Question: I have this rather common situation where a 'List' is displaying some items from an '@ObservedObject' data store as 'NavigationLinks'.
On selecting a 'NavigationLink' a is presented. This view has a simple 'Toggle' conected to a '@Published' var on its class.
When the appears ('onAppear:') its View Model sets the published 'var' that controls the 'Toggle' to 'true' and also triggers an async request that will update the , causing the 'List' in the previous screen to update too.
The problem is that when this happens (the 'List' is reloaded from an action triggered in the Detail View) multiple instances of the DetailViewModel seem to retained and the DetailView starts receiving events from the wrong .
In the first time the Detail screen is reached the behaviour is correct (as shown in the code below), the toggle is set to 'true' and the is updated, however, on navigating back to the 'List' and then again to another DetailView the toggle is set to 'true' on appearing but this time when the code that reloads the executes, the toggle is set back to 'false'.
My understanding is that when the 'List' is reloaded and a new DetailView and ViewModel are created (as the destination of the 'NavigationLink') the initial value from the 'isOn' variable that controls the 'Toggle' (which is 'false') is somehow triggering an update to the 'Toggle' of the currently displayed screen.
Am I missing something here?
'''
import SwiftUI
import Combine
class Store: ObservableObject {
static var shared: Store = .init()
@Published var items = ["one", "two"]
private init() { }
}
struct ContentView: View {
@ObservedObject var store = Store.shared
var body: some View {
NavigationView {
List(store.items, id: \.self) { item in
NavigationLink(item, destination: ItemDetailView())
}
}
}
}
struct ItemDetailView: View {
@ObservedObject var viewModel = ItemDetailViewModel()
var body: some View {
VStack {
Toggle("A toggle", isOn: $viewModel.isOn)
Text(viewModel.title)
Spacer()
} .onAppear(perform: viewModel.onAppear)
}
}
class ItemDetailViewModel: ObservableObject {
@ObservedObject var store: Store = .shared
@Published var isOn = false
var title: String {
store.items[0]
}
func onAppear() {
isOn = true
asyncOperationThatUpdatesTheStoreData()
}
private func asyncOperationThatUpdatesTheStoreData() {
DispatchQueue.main.asyncAfter(deadline: .now() + 2) { [weak self] in
self?.store.items = ["three", "four"]
}
}
}
'''

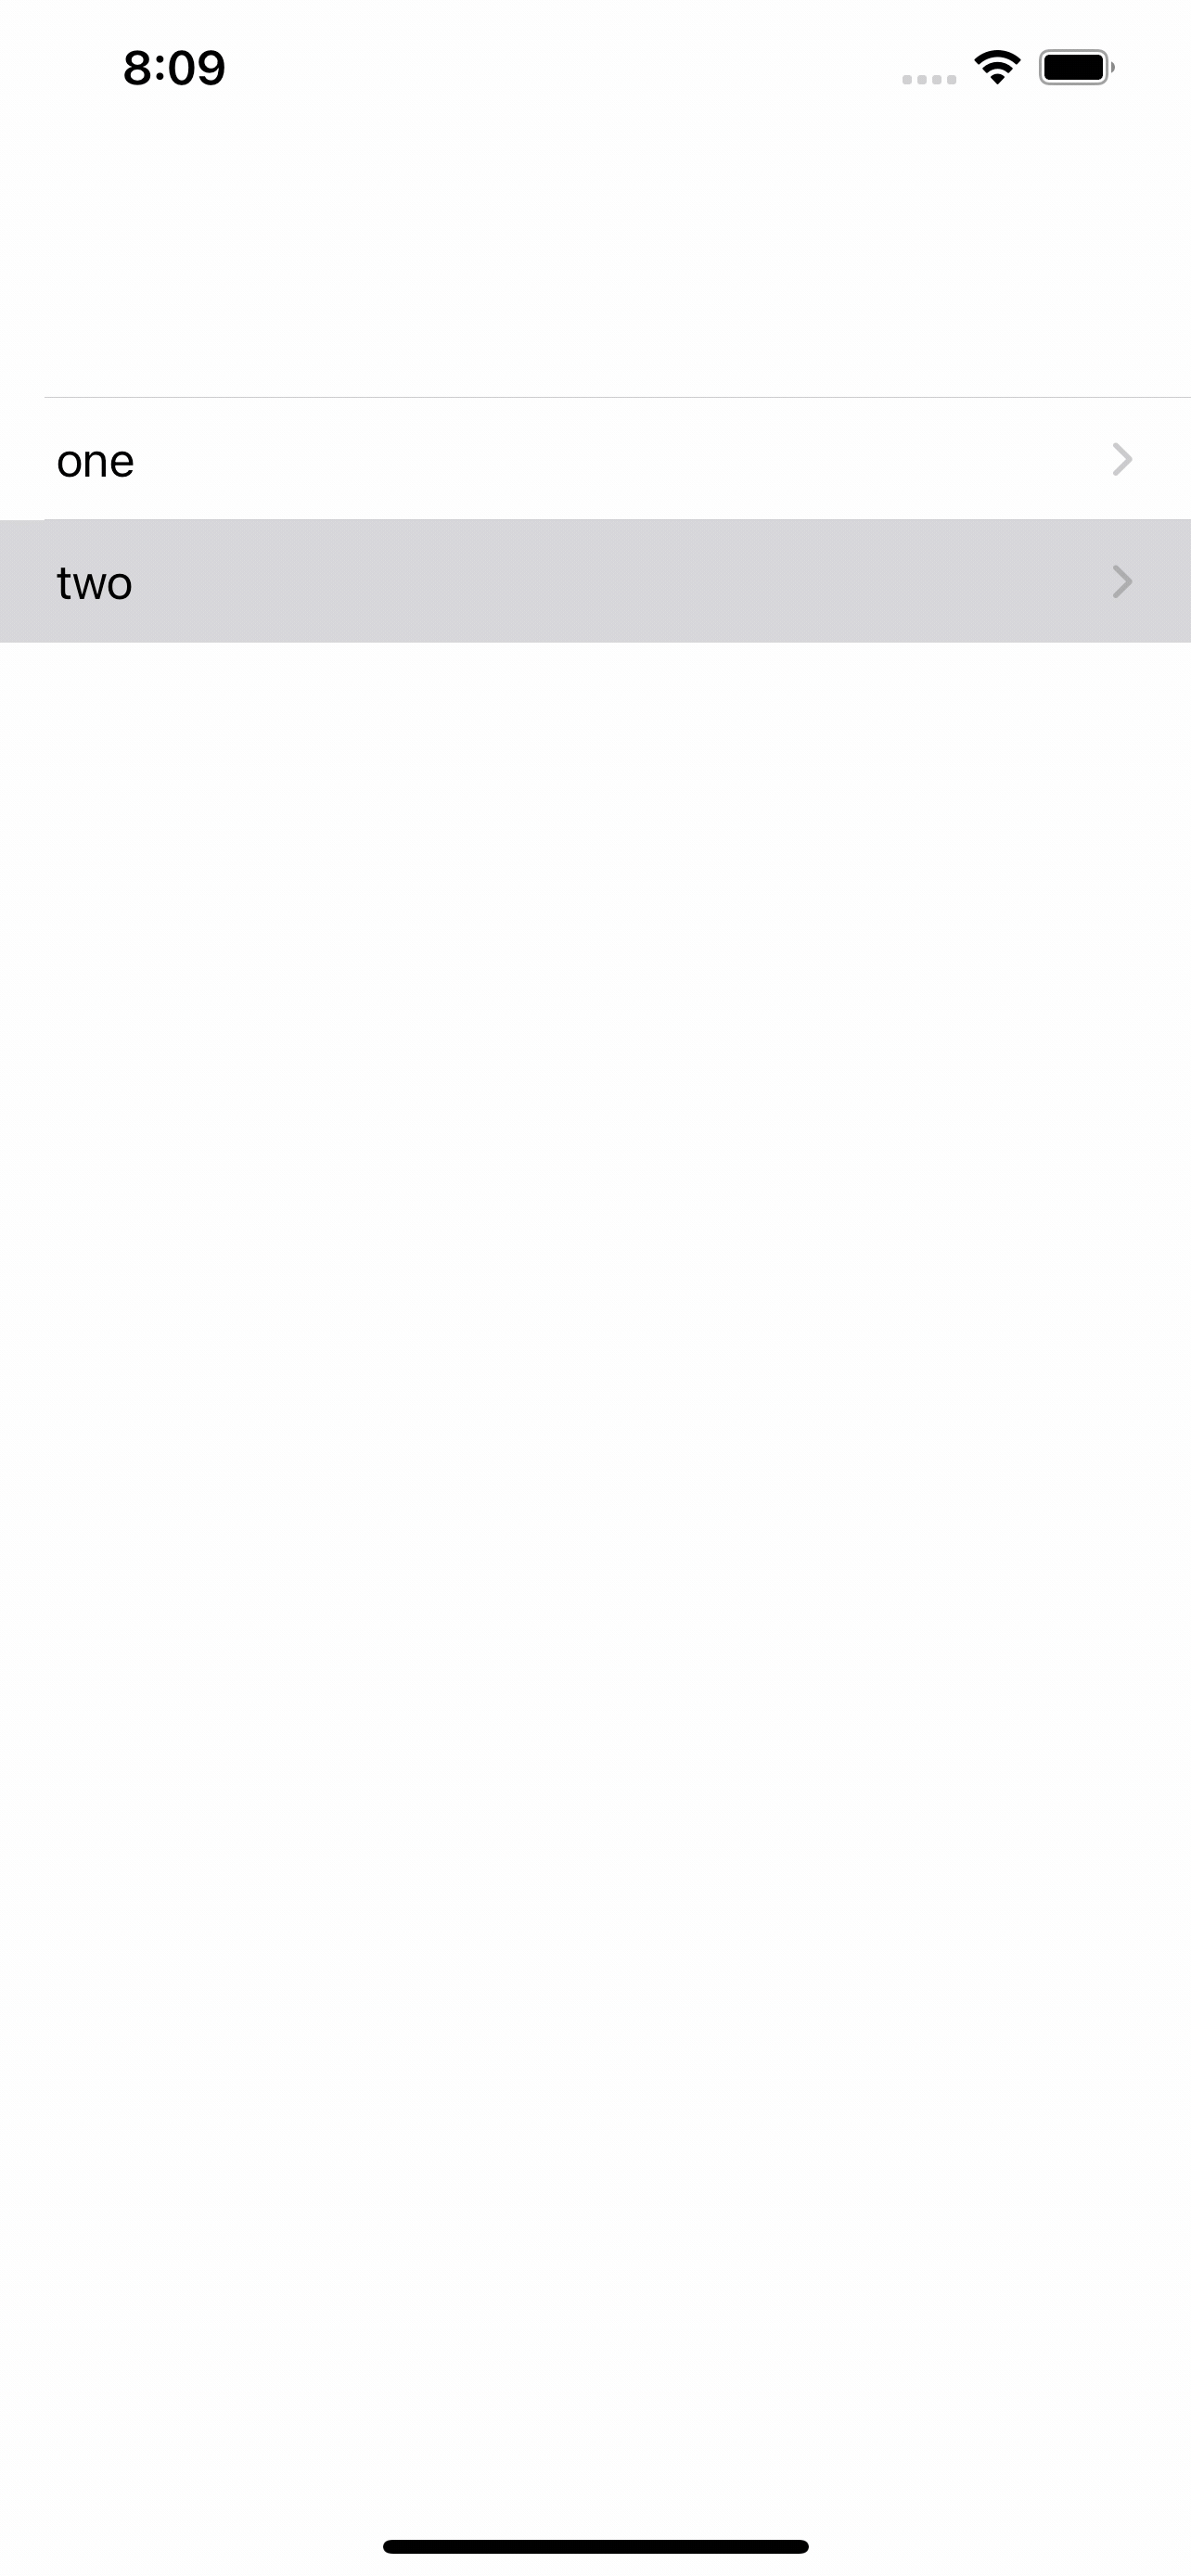
Answer: You're controlling lifetimes and objects in a way that's not a pattern in this UI framework. The VieModel is not going to magically republish a singleton value type; it's going to instantiate with that value and then mutate its state without ever checking in with the shared instance again, unless it is rebuilt.
'''
class Store: ObservableObject {
static var shared: Store = .init()
struct ContentView: View {
@ObservedObject var store = Store.shared
'''
'''
struct ItemDetailView: View {
@ObservedObject var viewModel = ItemDetailViewModel()
class ViewModel: ObservableObject {
@Published var items: [String] = Store.shared.items
'''
There are lots of potential viable patterns. For example:
1. Create class RootStore: ObservableObject and house it as an @StateObject in App. The lifetime of a StateObject is the lifetime of that view hierarchy's lifetime. You can expose it (a) directly to child views by .environmentObject(store) or (b) create a container object, such as Factory that vends ViewModels and pass that via the environment without exposing the store to views, or (c) do both a and b.
2. If you reference the store in another class, hold a weak reference weak var store: Store?. If you keep state in that RootStore on @Published, then you can subscribe directly to that publisher or to the RootStore's own ObjectWillChangePublisher. You could also use other Combine publishers like CurrentValueSubject to achieve the same as @Published.
For code examples, see
<URL>
<URL>